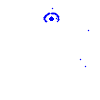
Particle: pion